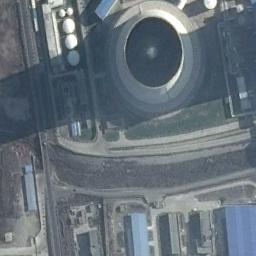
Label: thermal_power_station